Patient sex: M
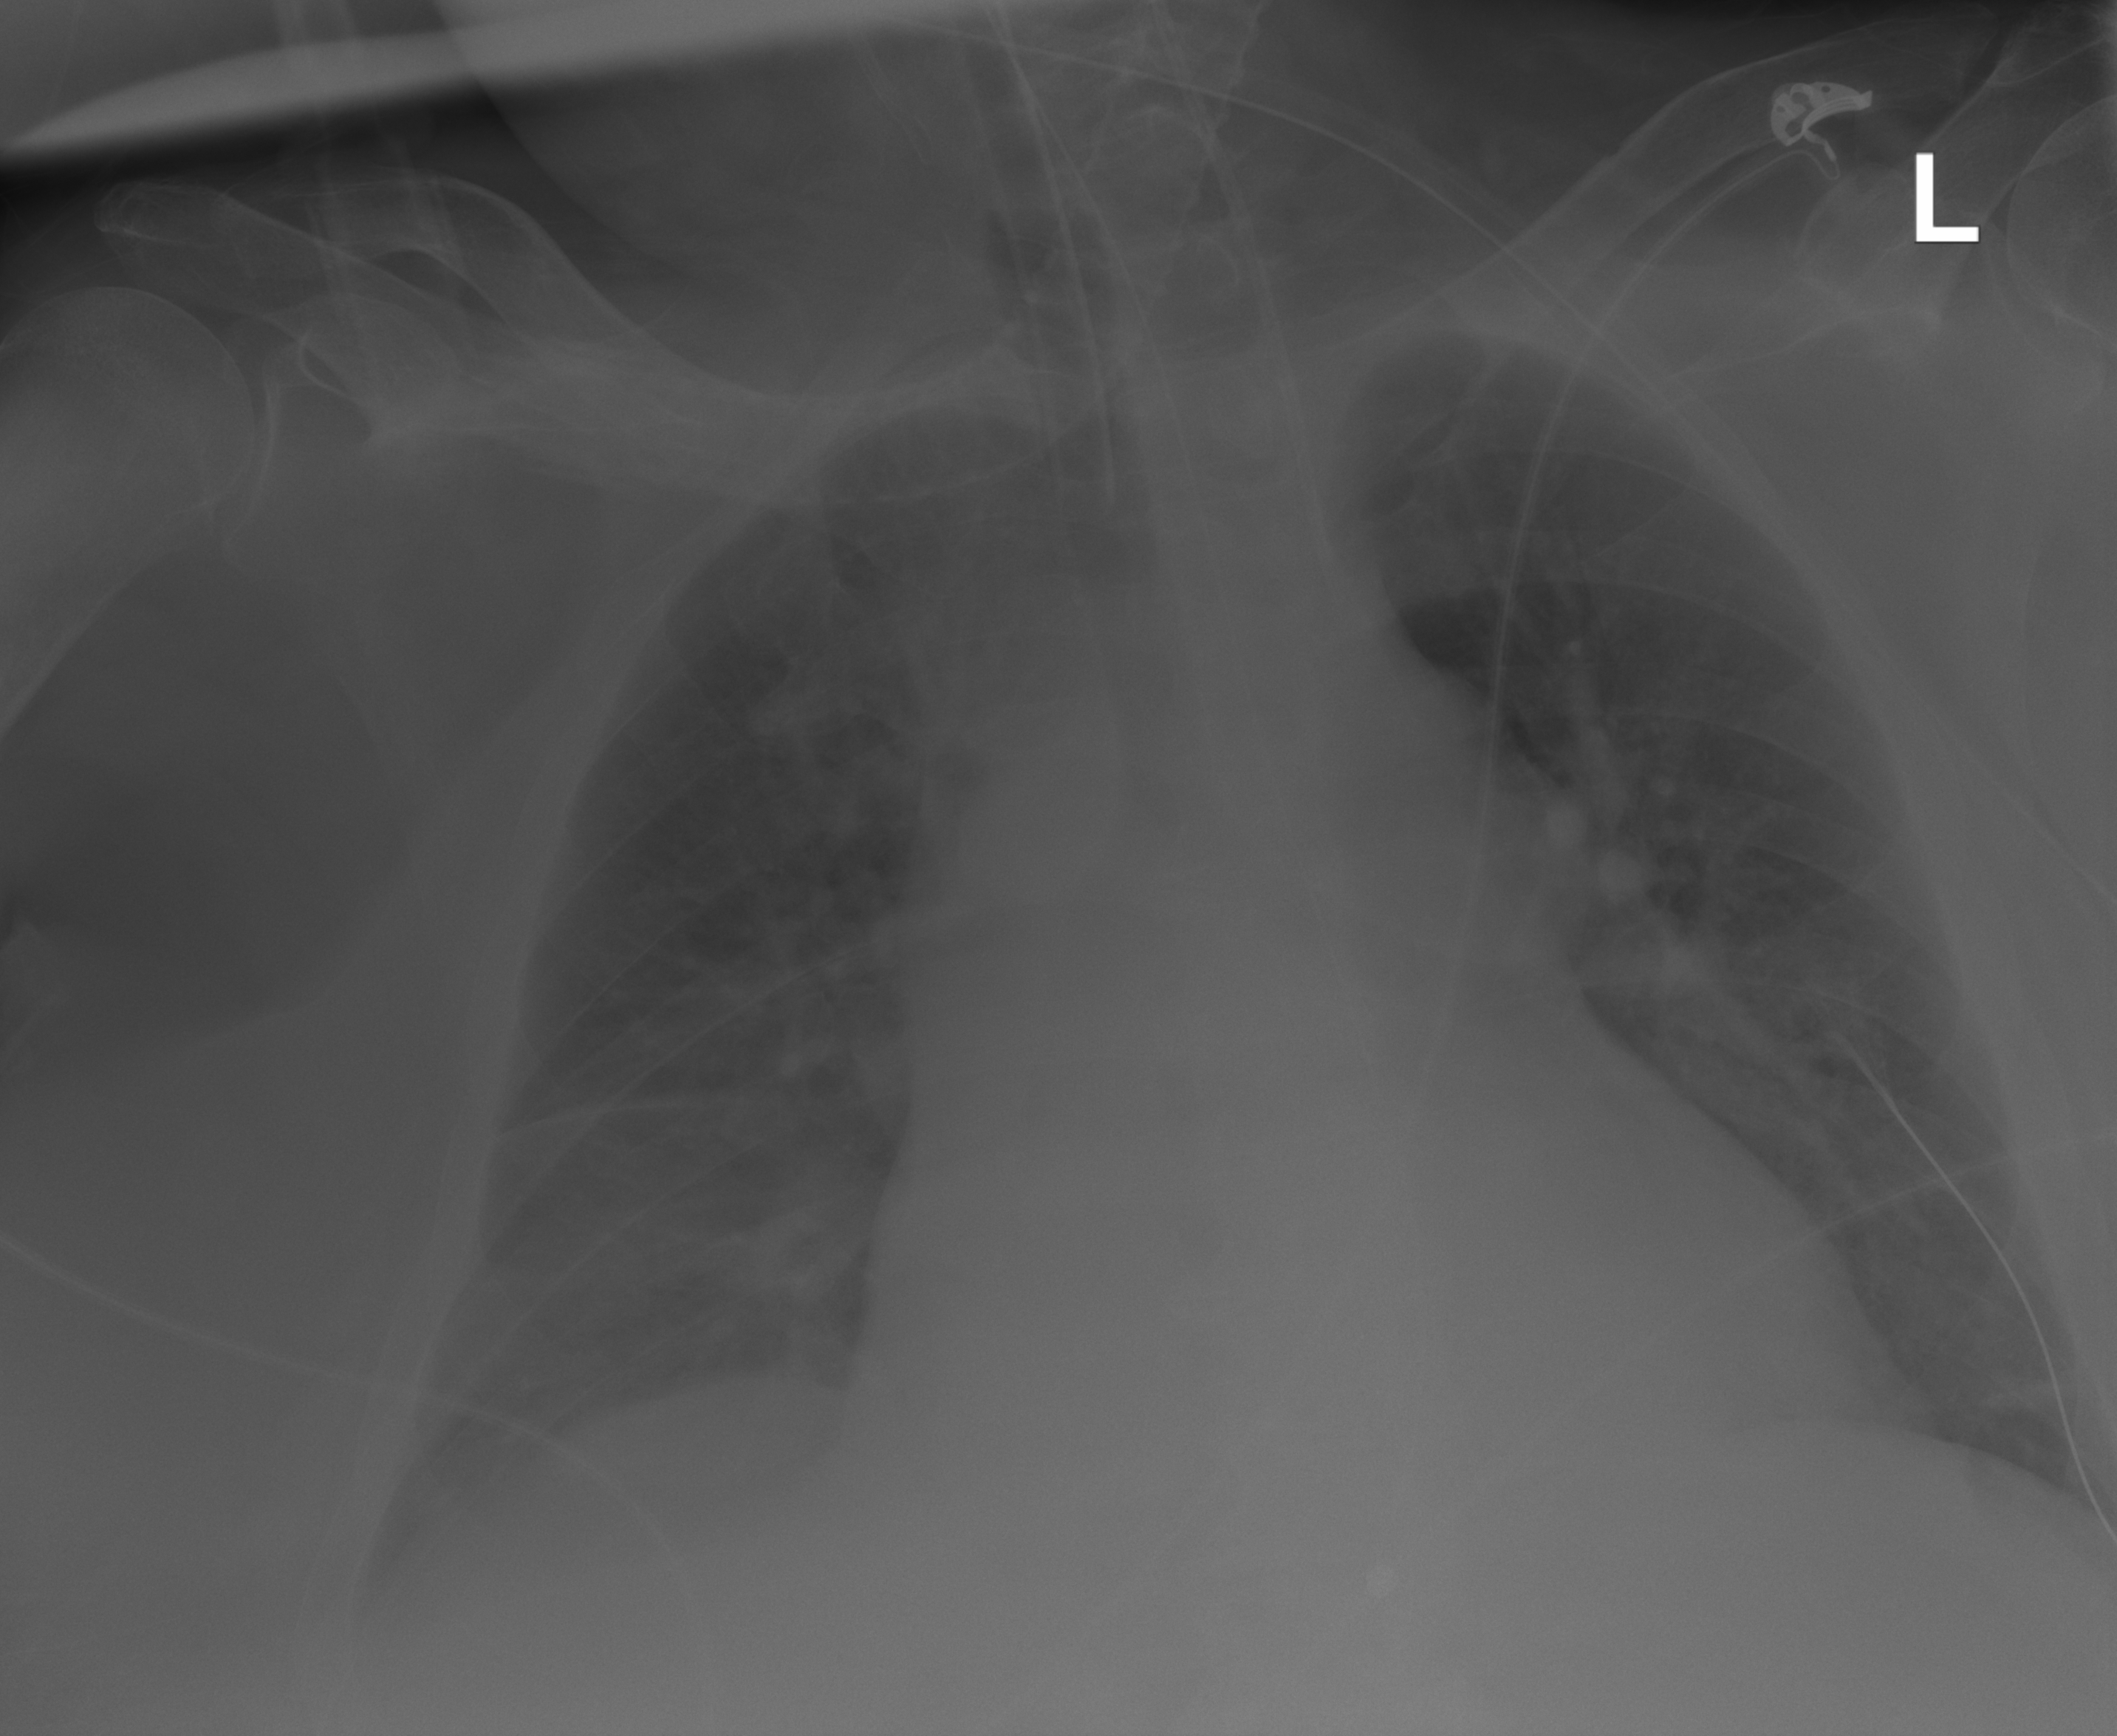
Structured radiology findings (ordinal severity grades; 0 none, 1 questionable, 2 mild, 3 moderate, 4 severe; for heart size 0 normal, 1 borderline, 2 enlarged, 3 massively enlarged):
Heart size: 2
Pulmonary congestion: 2
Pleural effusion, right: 2
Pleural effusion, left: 0
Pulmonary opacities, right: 1
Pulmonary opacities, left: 1
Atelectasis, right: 2
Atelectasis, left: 0